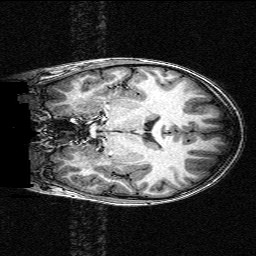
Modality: T1w
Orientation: coronal
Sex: male
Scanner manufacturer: siemens
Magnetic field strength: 3 T
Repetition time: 2.3 s
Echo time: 0.00336 s